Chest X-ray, PA view. Patient: 69 years old, sex M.
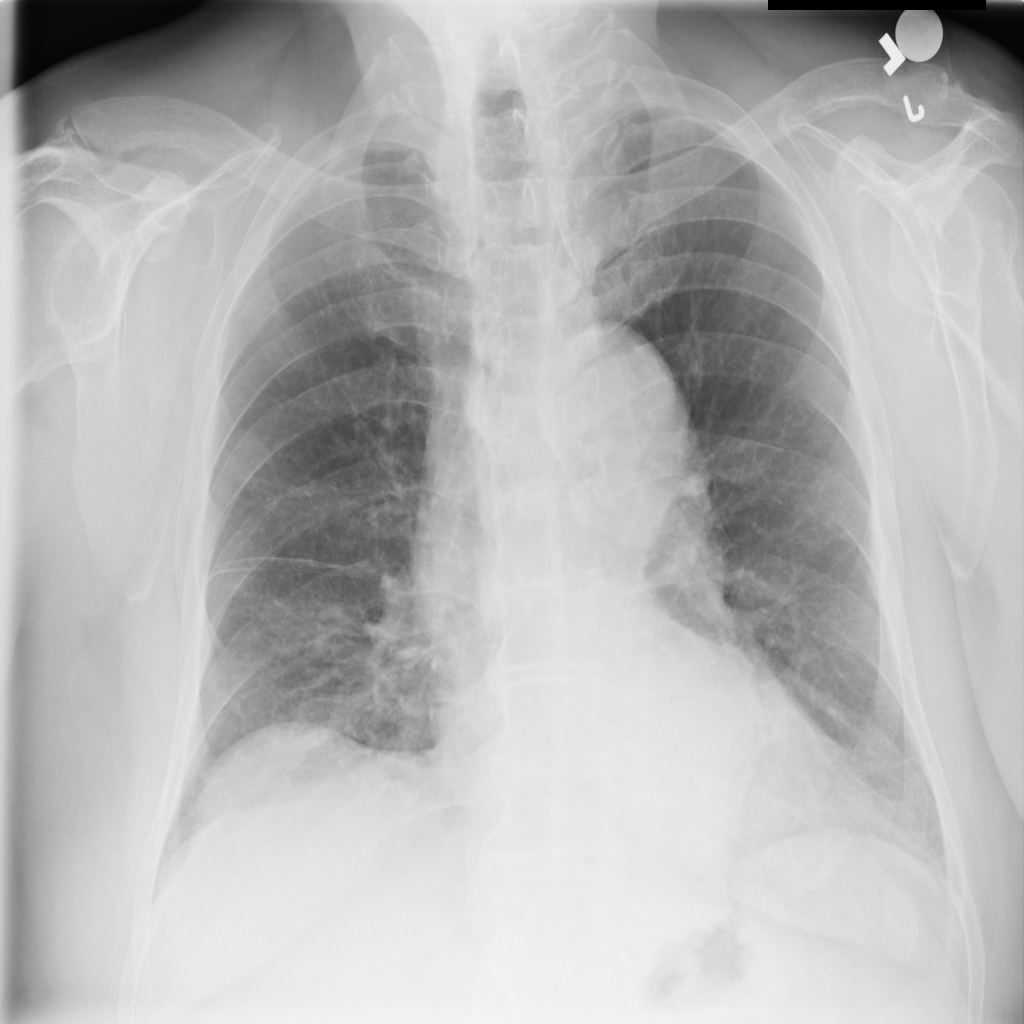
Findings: No Finding